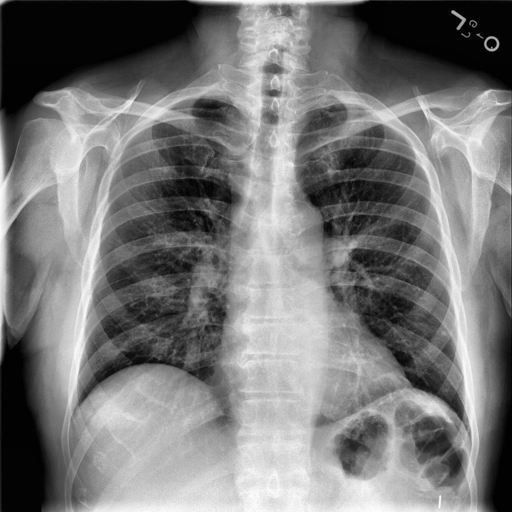
Finding: NORMAL